Field crop: maize
Growth stage: 2
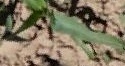
Species: maize